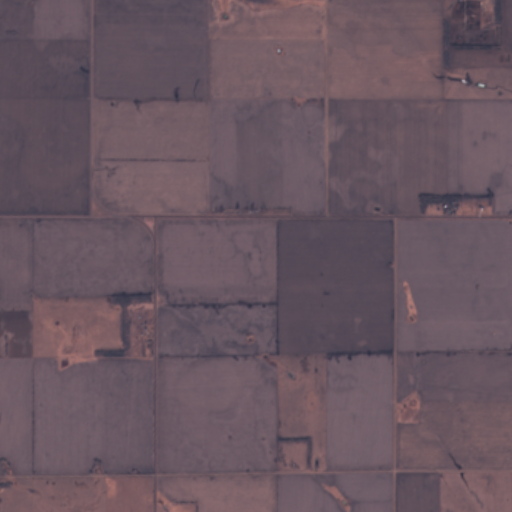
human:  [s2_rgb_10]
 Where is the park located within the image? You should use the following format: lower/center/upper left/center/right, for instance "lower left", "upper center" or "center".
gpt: There is no park in the image.